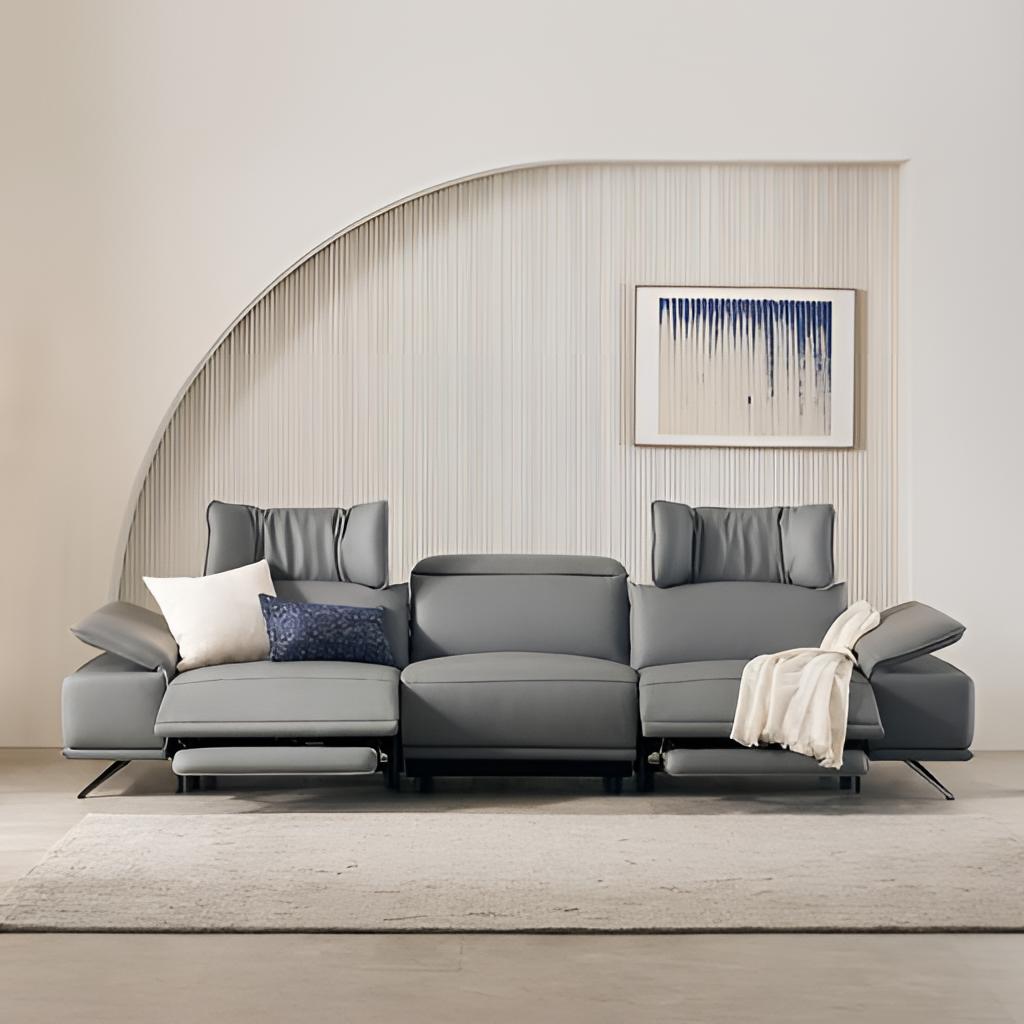
leather sofa, living room, minimalist, white paint wallpaper, with solid pattern, wood flooring, with plank pattern